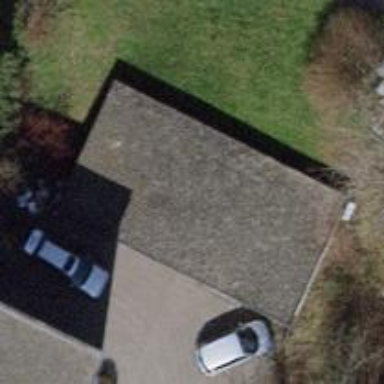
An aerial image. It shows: Garage building.